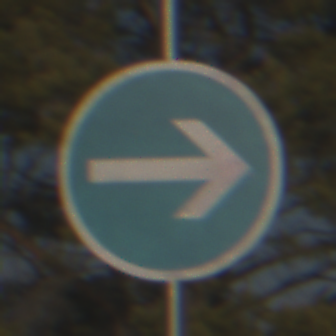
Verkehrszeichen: VorgeschriebeneFahrtrichtungHierRechts
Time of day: MorningAfternoon
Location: Outdoor (Nature)
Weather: PartlyCloudy
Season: NotSpecified
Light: Natural